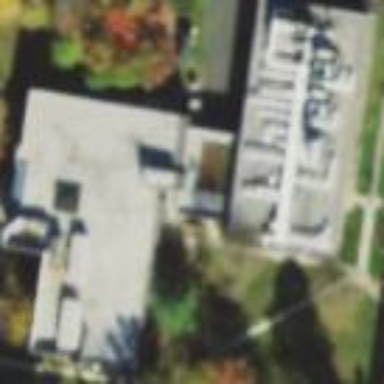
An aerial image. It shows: University building.